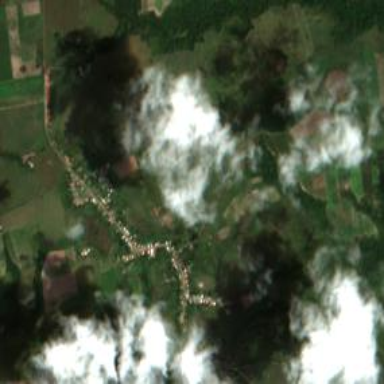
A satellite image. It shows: Village area.